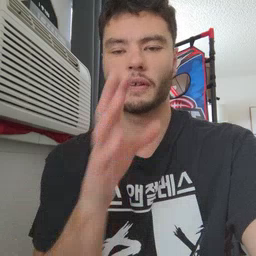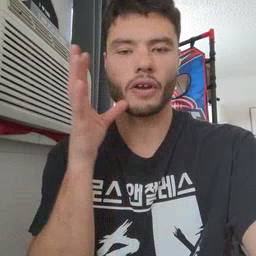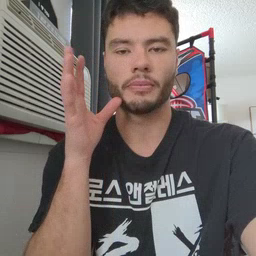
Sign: farm